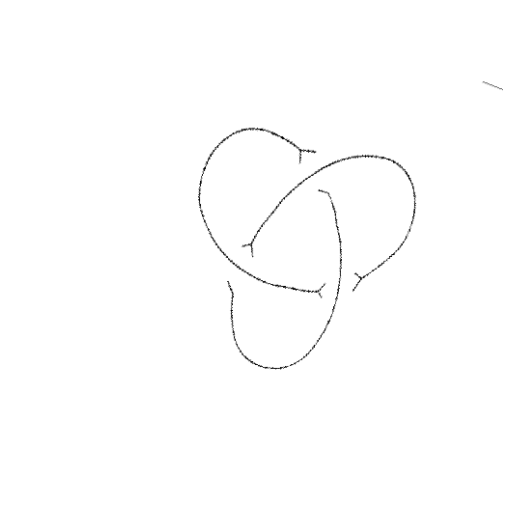
Crossing number: 3